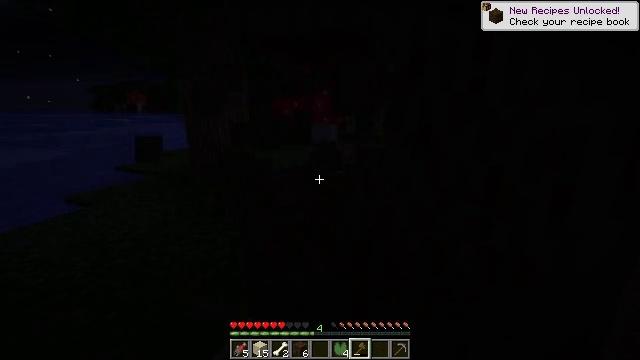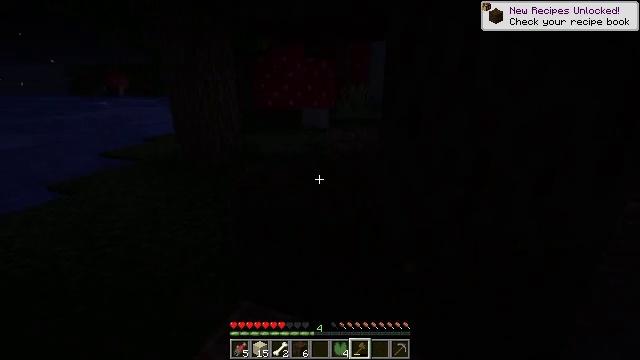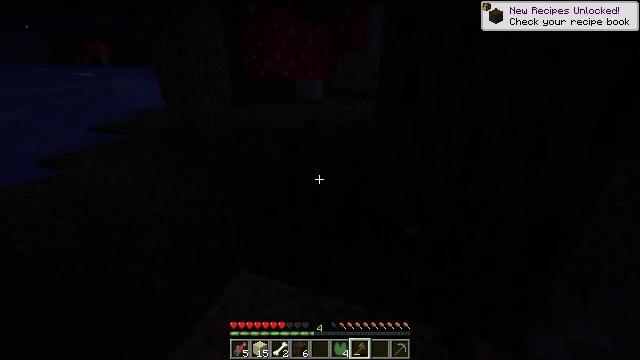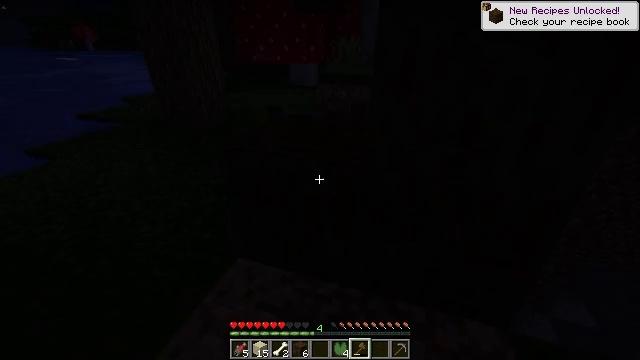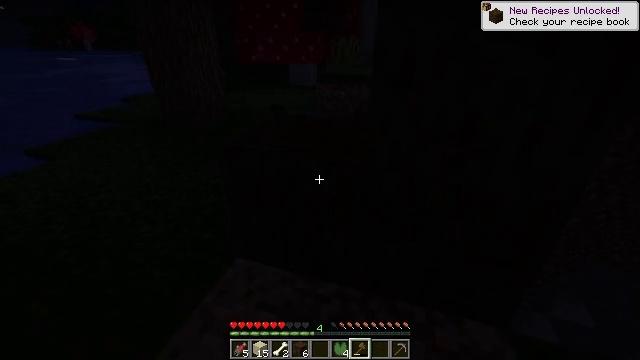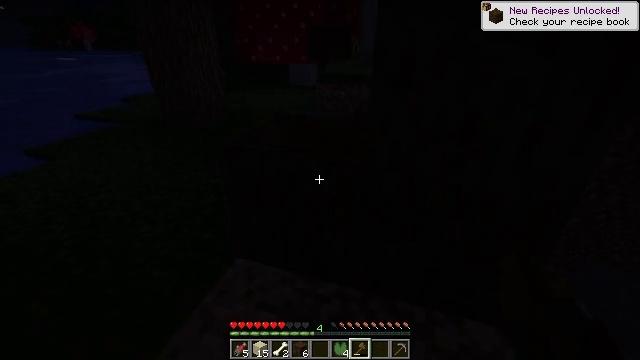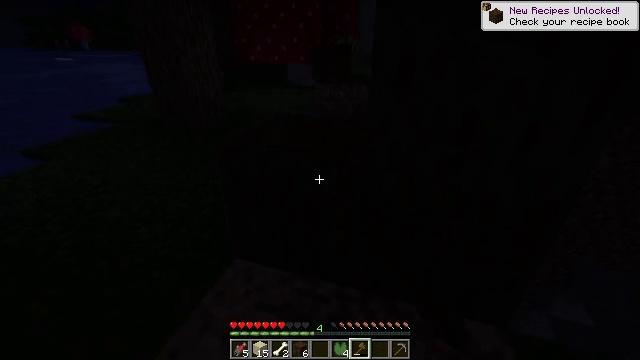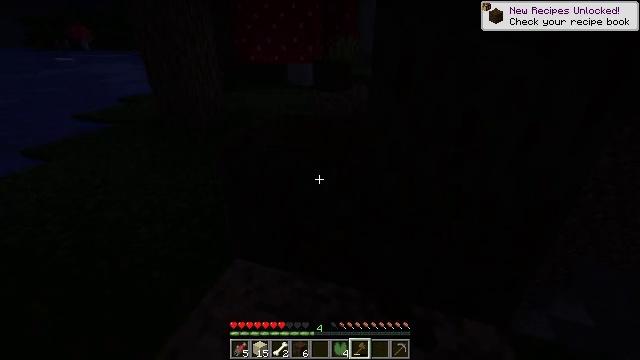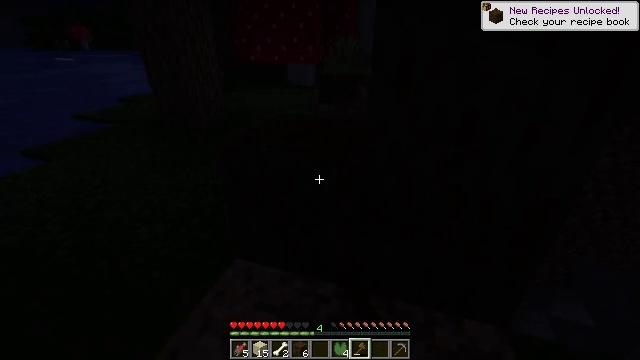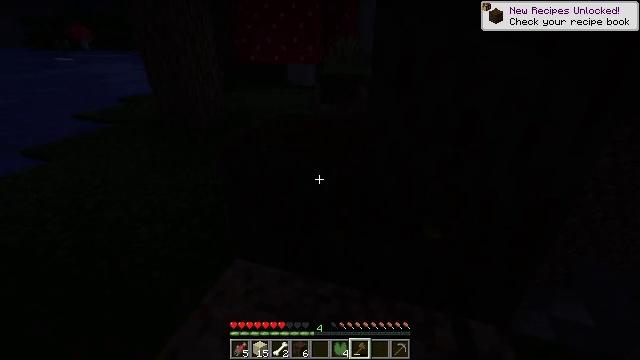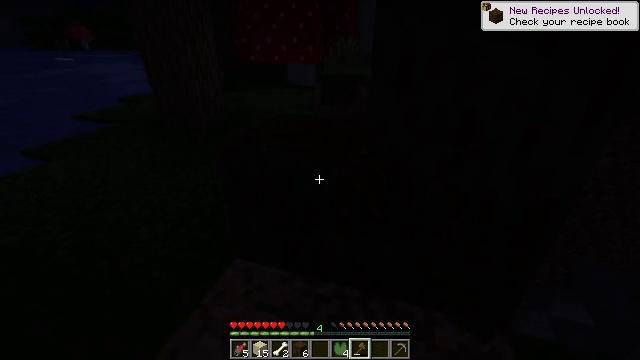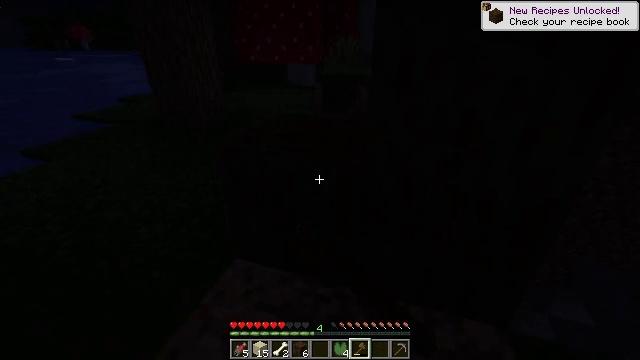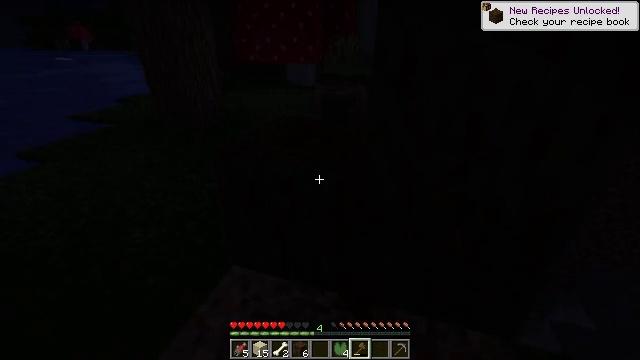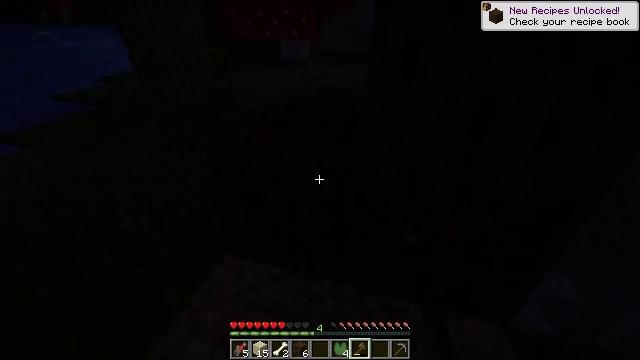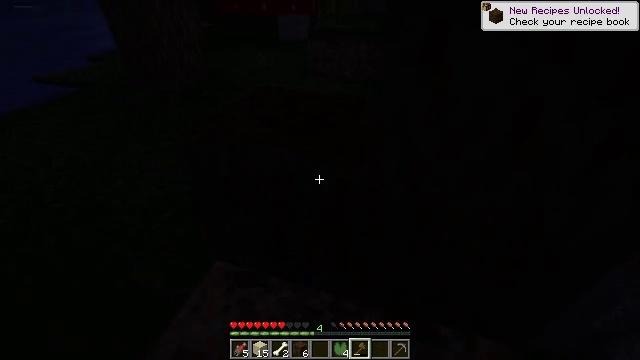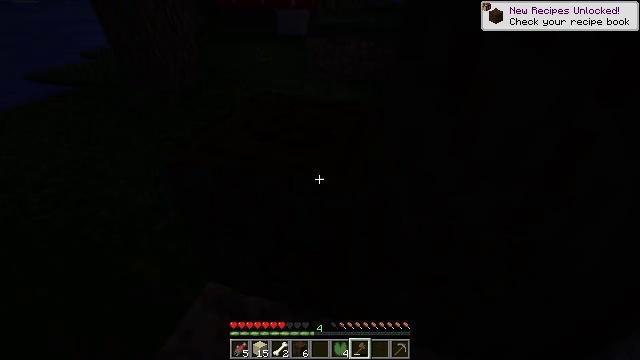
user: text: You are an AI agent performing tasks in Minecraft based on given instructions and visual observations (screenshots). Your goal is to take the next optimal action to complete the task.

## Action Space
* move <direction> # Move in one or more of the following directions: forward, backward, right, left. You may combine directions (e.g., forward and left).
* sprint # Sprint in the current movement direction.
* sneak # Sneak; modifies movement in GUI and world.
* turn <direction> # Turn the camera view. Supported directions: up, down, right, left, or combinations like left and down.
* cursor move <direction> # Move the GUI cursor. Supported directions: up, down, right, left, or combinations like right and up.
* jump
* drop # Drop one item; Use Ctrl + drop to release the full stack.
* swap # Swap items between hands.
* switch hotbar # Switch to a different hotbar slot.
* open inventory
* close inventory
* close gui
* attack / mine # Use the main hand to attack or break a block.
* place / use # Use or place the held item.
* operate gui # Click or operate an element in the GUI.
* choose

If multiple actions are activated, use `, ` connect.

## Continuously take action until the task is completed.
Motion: motion action
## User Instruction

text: Mine the dark oak log from a tree.
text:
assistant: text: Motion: turn right and down, attack / mine
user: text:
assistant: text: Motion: turn right and down, attack / mine
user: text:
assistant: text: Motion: turn right and down, attack / mine
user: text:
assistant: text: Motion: attack / mine
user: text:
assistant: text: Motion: attack / mine
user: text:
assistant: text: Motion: attack / mine
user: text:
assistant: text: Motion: attack / mine
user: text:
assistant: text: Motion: attack / mine
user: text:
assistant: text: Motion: attack / mine
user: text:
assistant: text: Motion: attack / mine
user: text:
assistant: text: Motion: attack / mine
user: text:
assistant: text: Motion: move forward, attack / mine
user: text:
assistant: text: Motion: move forward, turn right and down, attack / mine
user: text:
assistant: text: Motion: move forward, turn down, attack / mine
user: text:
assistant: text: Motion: move forward, attack / mine
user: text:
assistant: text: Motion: attack / mine
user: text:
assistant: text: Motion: attack / mine
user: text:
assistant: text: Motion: attack / mine
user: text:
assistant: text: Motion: attack / mine
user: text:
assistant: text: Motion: attack / mine
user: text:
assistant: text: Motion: turn right, attack / mine
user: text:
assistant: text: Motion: attack / mine
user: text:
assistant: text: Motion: attack / mine
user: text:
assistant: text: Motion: attack / mine
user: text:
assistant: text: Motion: attack / mine
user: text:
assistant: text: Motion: attack / mine
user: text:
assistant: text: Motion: turn right, attack / mine
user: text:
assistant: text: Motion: turn right and down, attack / mine
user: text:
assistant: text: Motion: turn right and up, attack / mine
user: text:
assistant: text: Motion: move back, turn right and up, attack / mine